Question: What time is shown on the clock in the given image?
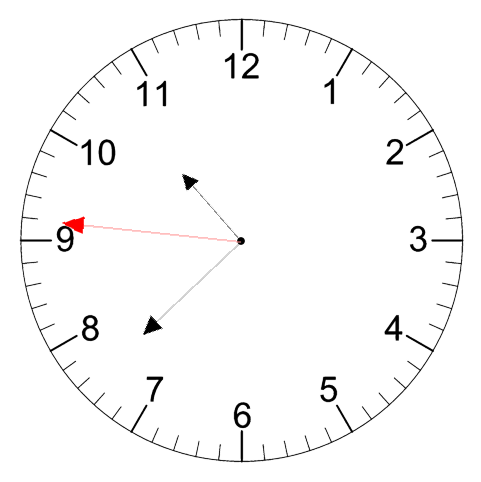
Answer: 10:37:46